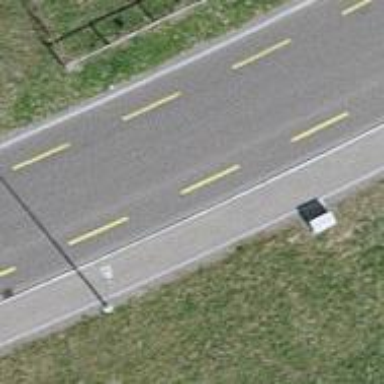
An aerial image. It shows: Tertiary road with designated cycle lane.